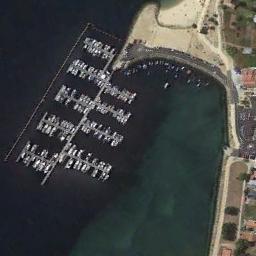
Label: harbor